Question: I made an input file type via javascript.
Input type file generated as I expected except I can't see the browse button.
I searched input file type css styling but all I see was how to customize
the browser button. Below is how my screen looks like.

normally, file type should be appeared as second one but I am getting first one when I
generate a file type in javascript. below is my code.
'''
<%@ page language="java" contentType="text/html; charset=UTF-8"
pageEncoding="UTF-8"%>
<!DOCTYPE html PUBLIC "-//W3C//DTD HTML 4.01 Transitional//EN" "http://www.w3.org/TR/html4/loose.dtd">
<html>
<head>
<meta http-equiv="Content-Type" content="text/html; charset=UTF-8">
<title>Insert title here</title>
<style>
.uploadForm{
type:file; position:relative;
}
#addBtn{
width:100px; height:20px;
}
</style>
<script>
function addMoreFiles(){
var fileForm = document.createElement('input');
var addButton = document.createElement('button');
addButton.setAttribute('onclick', "addMoreFiles()");
addButton.setAttribute('id', "addBtn");
fileForm.className = 'uploadForm';
document.getElementById('uploadDiv').appendChild(fileForm);
document.getElementById('uploadDiv').appendChild(addButton);
}
</script>
</head>
<body onload="addMoreFiles()">
<form name="frmname" method="post" enctype="multipart/form-data" action="./ViewPage.jsp">
file<br>
<div id="uploadDiv"></div>
<br>
<input type="file" name="uploadFile"><br>
<input type="submit" value="upload"><br>
</form>
</body>
</html>
'''
Can anybody tell me what am I doing wrong? Thanks in advance.
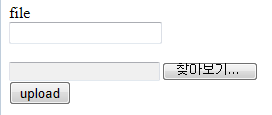
Answer: '''
var fileForm = document.createElement('input');
fileForm.type = 'file'; // only <input type="file"> has browse button
'''